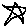
Label: star